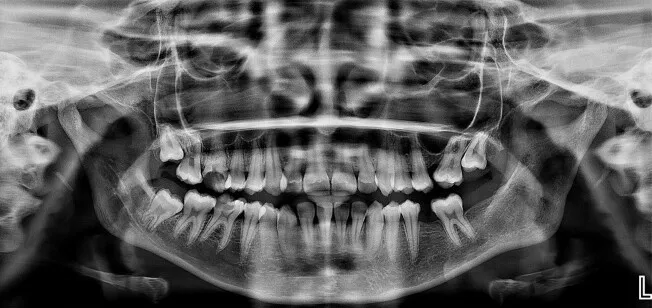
1-year follow-up with postoperative Orthopantamogram reveals a healing lesion with well-defined bony trabeculae formation.
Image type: radiology (x_ray)